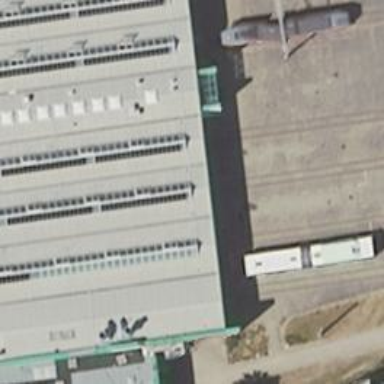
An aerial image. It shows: Tram railway yard.